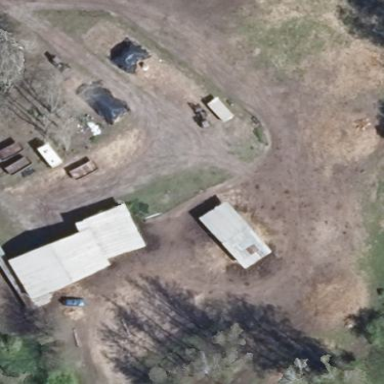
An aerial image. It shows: Farmyard area.